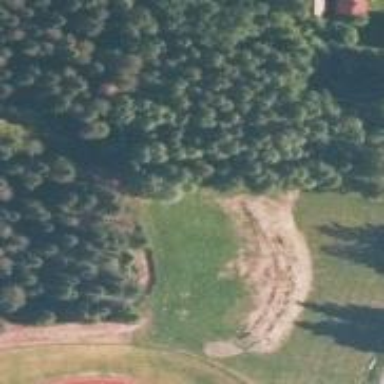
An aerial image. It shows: Disc golf basket.